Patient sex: M
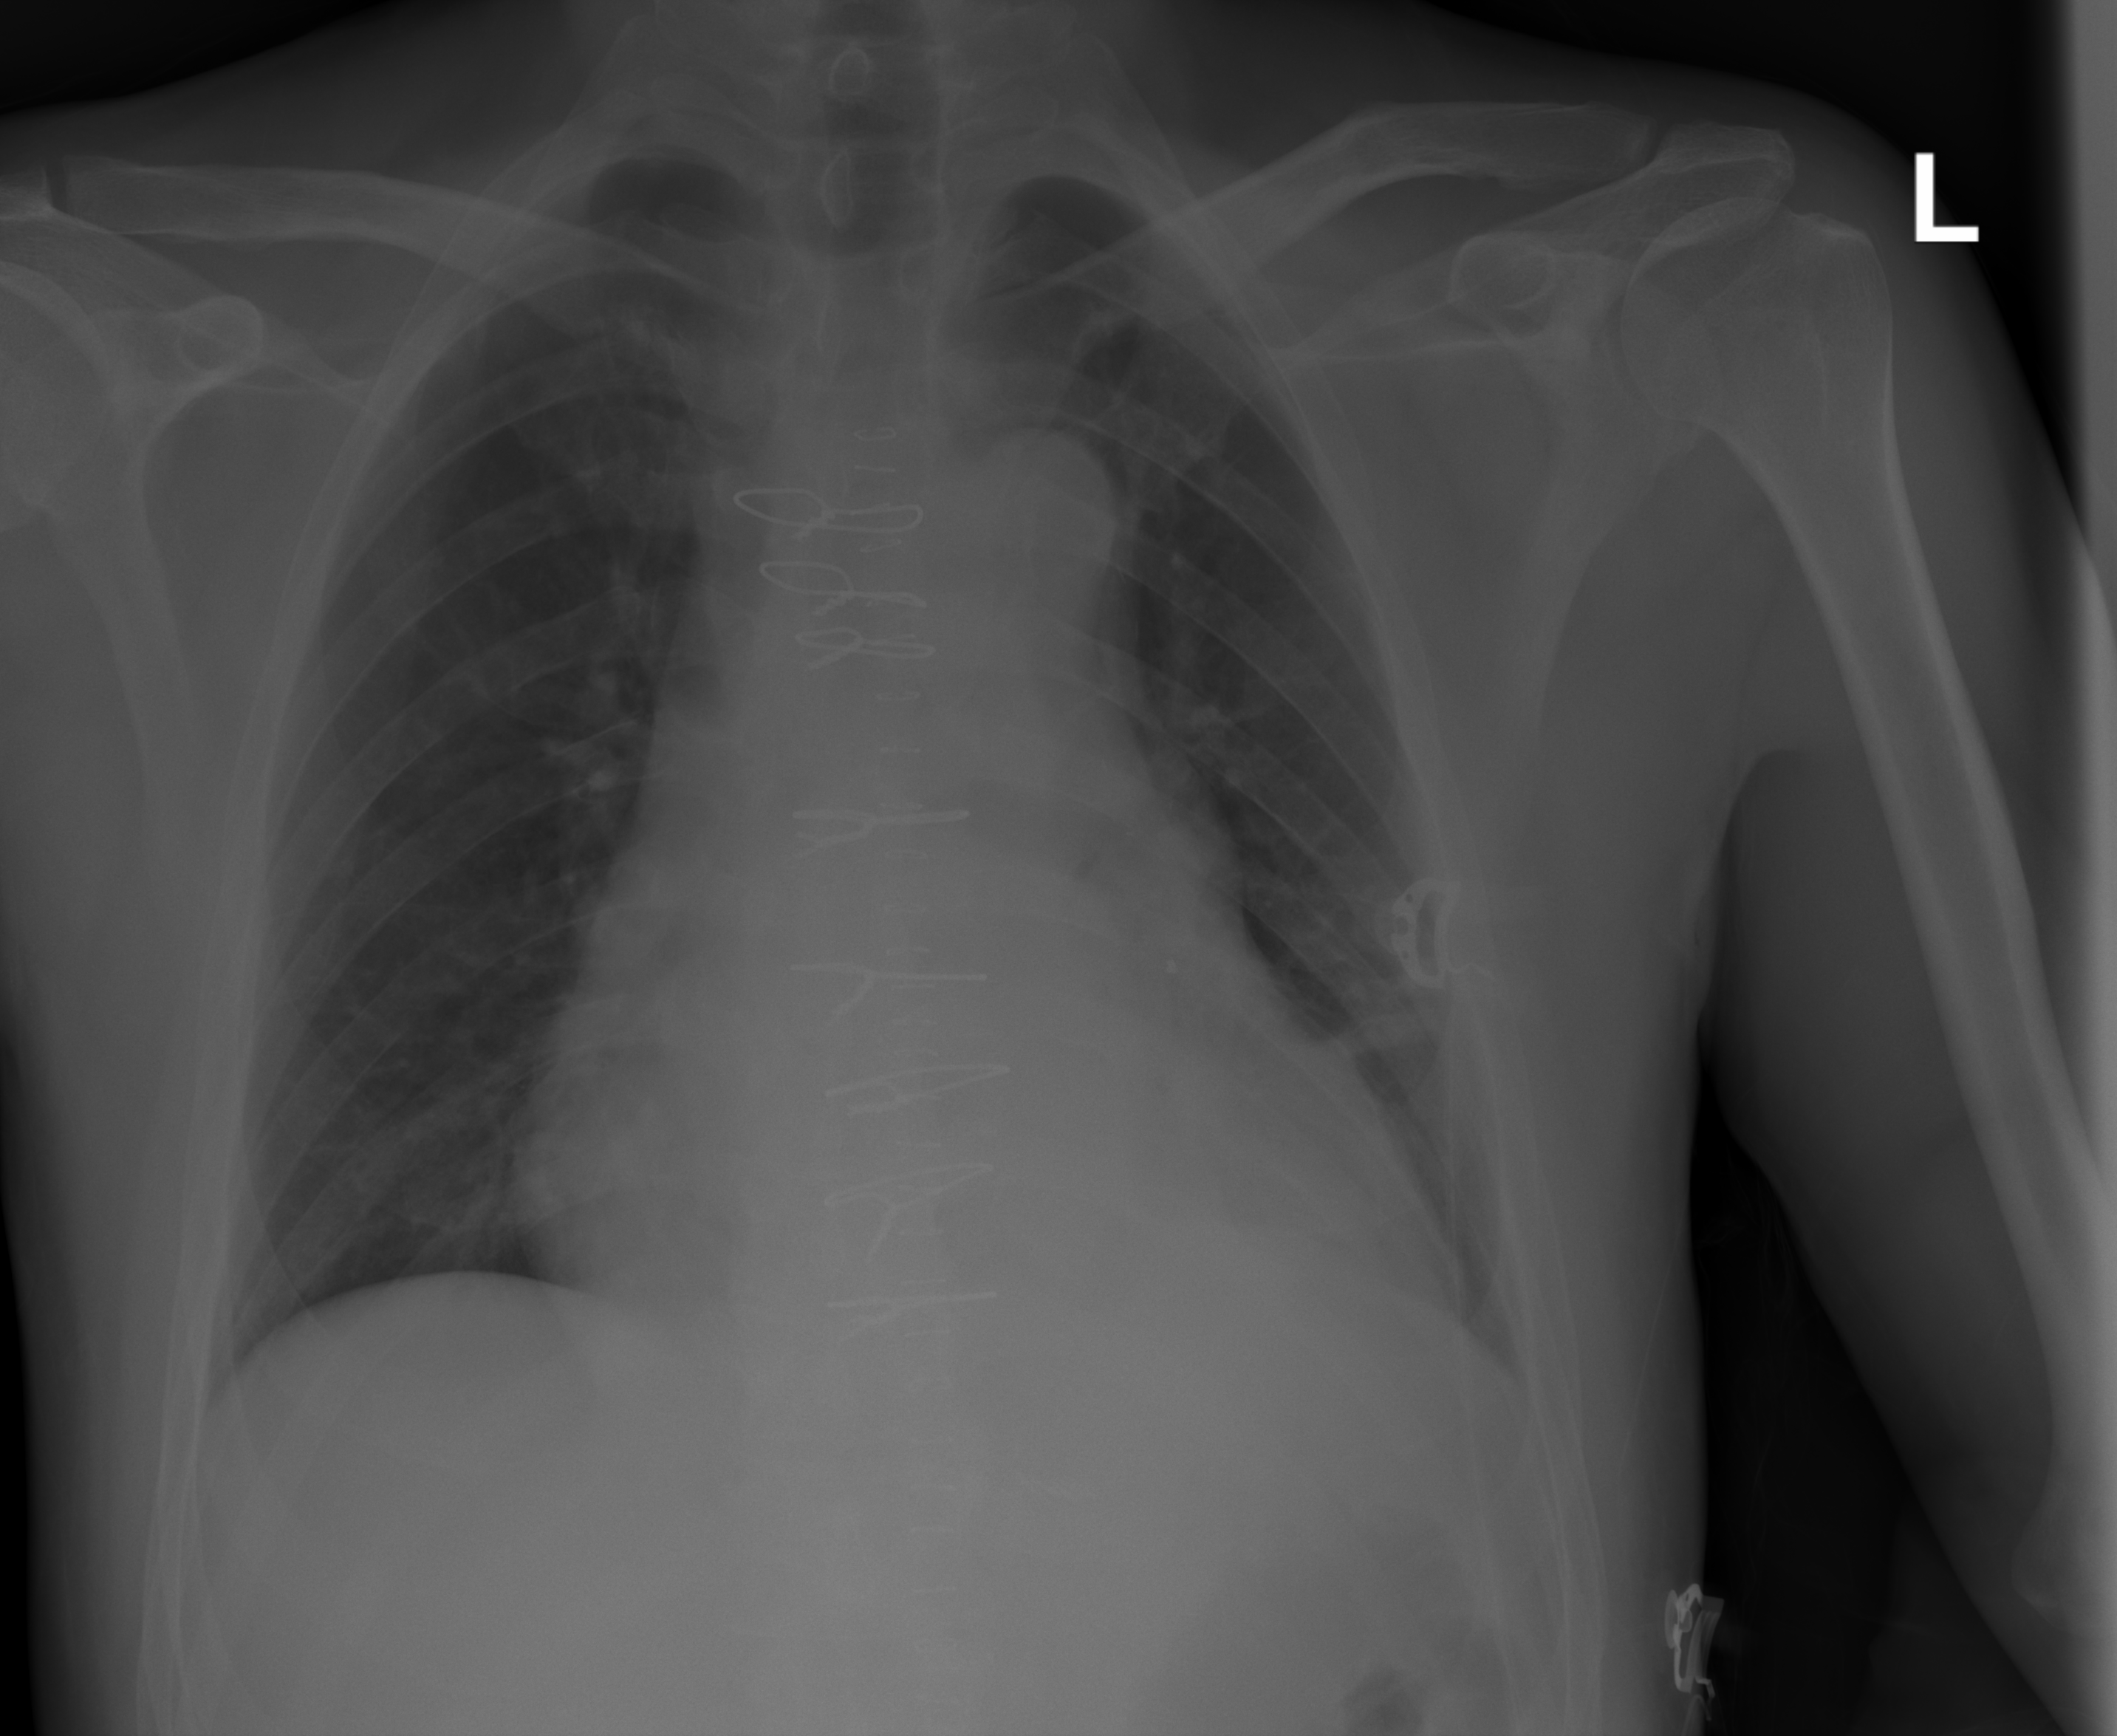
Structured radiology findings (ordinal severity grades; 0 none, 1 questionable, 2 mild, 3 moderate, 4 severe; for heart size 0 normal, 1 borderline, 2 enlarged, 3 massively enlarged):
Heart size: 2
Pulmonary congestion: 0
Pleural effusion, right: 0
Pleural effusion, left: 0
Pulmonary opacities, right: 0
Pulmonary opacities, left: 0
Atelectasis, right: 0
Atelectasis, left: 2